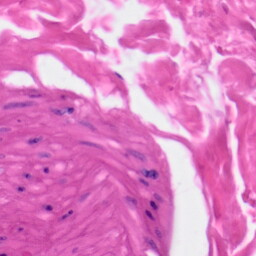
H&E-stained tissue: Skin